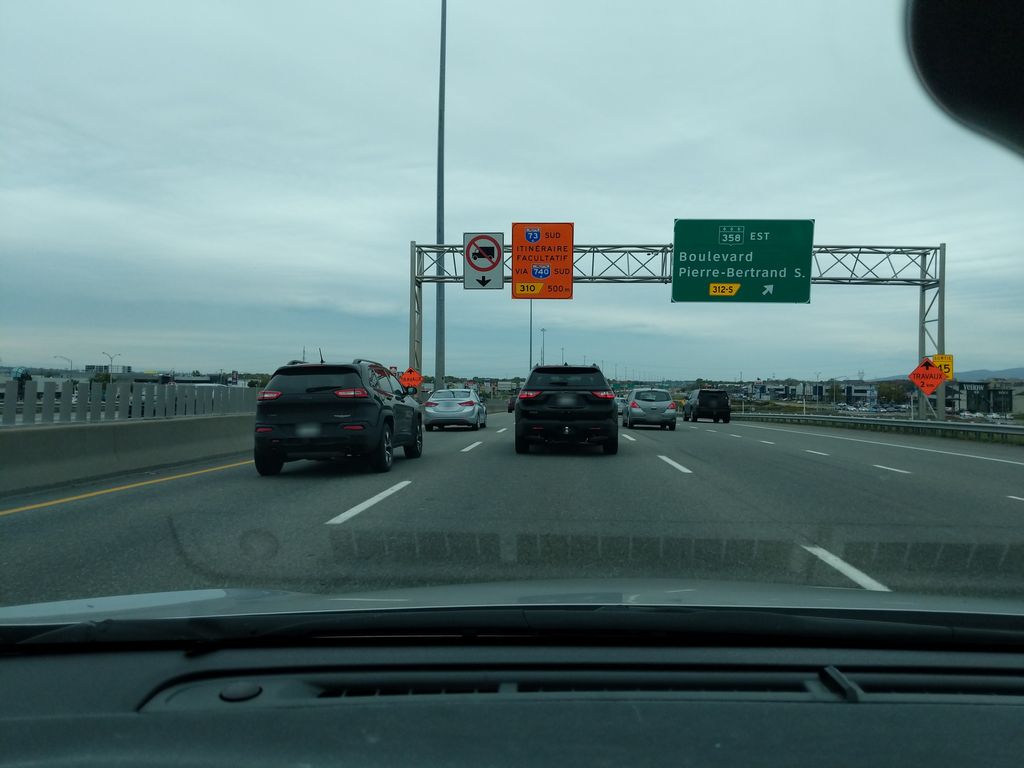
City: quebec_city